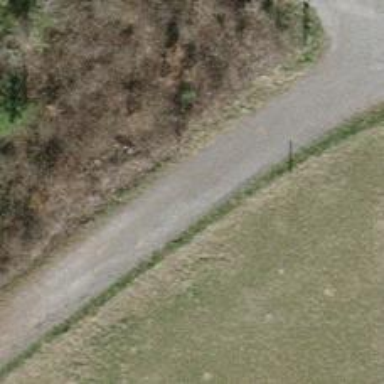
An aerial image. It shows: Gravel track with grade2 tracktype.